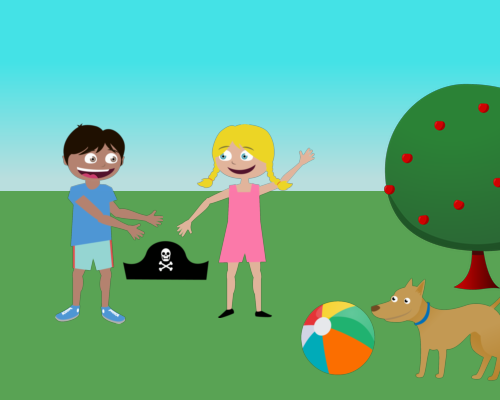
on left a happy boy arms out facing right between the boy and girl is a pirate hat a smile girl faces left one arm in air on the right side an apple tree half cut off bu right edge size  under the tree a dog facing left tail cut off in front of it and big beach ball